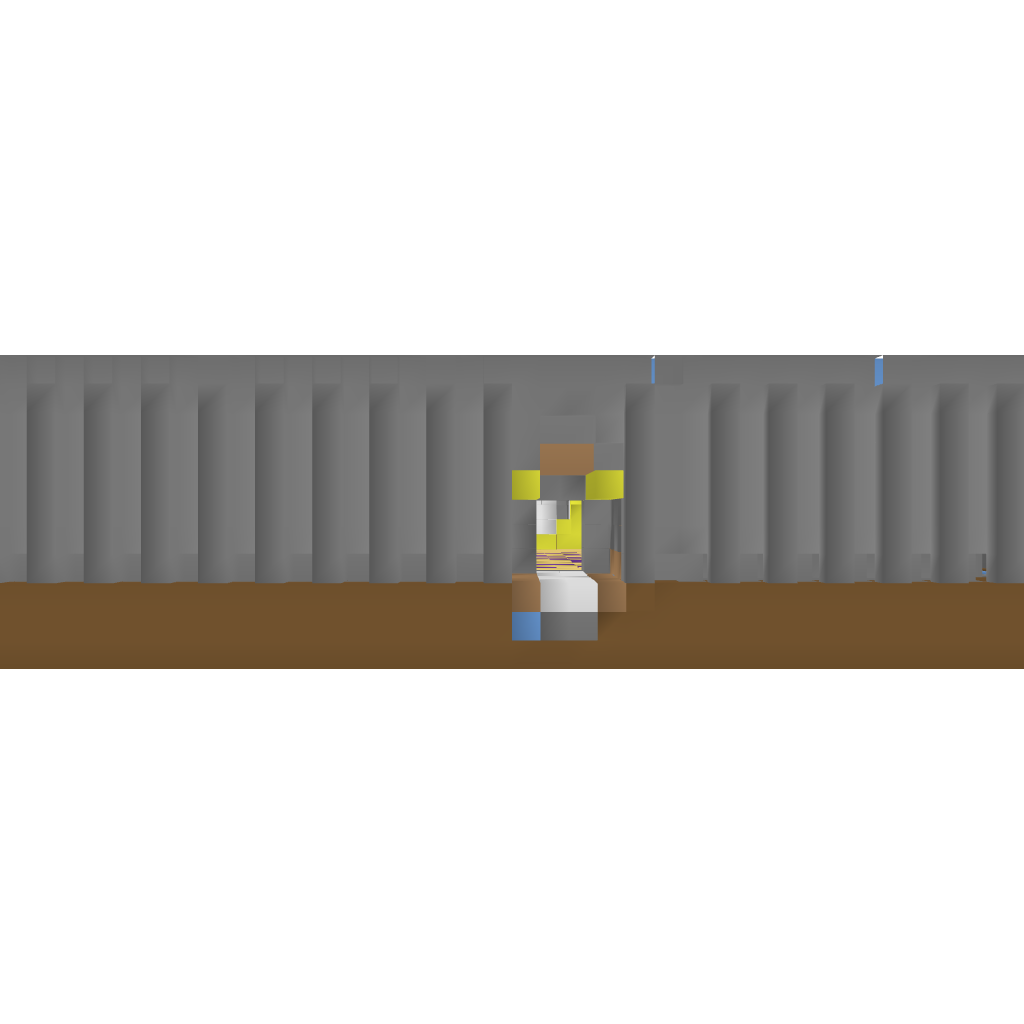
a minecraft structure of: Battlefield bad low quality